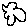
Label: flower